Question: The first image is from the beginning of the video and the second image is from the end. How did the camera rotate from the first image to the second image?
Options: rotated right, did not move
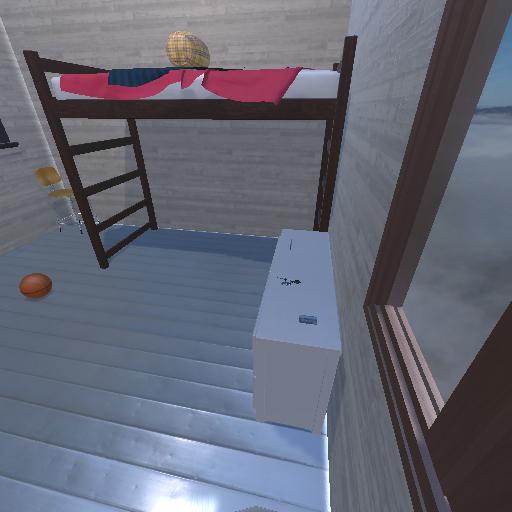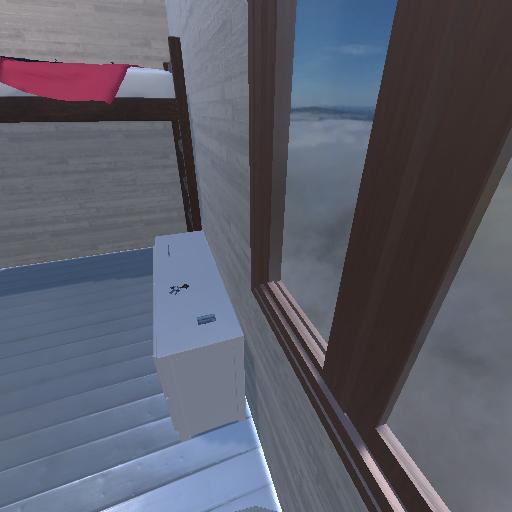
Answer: rotated right